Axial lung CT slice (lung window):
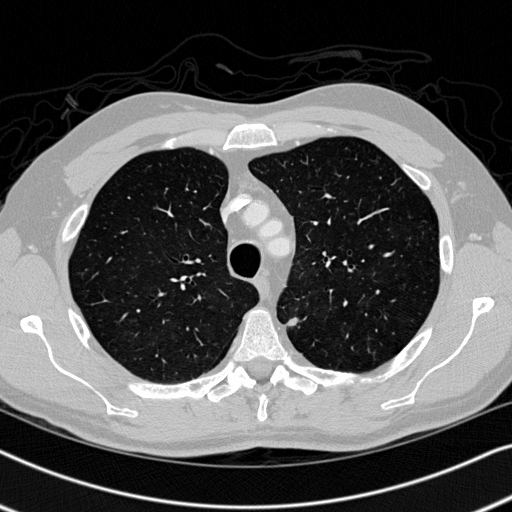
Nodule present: yes
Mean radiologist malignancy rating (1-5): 2.333